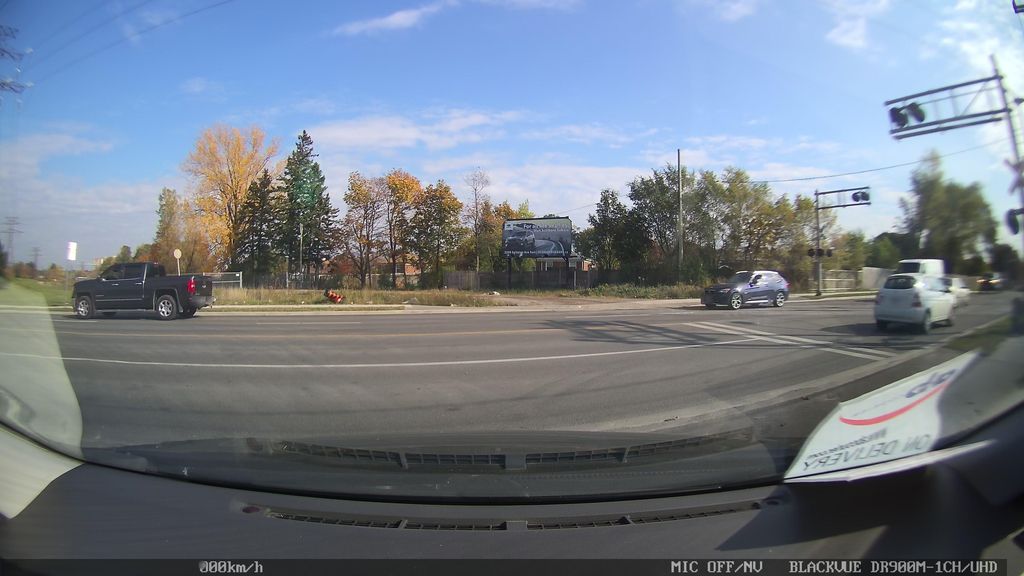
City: toronto